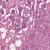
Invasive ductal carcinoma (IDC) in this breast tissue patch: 1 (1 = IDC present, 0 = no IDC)